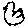
Label: bird